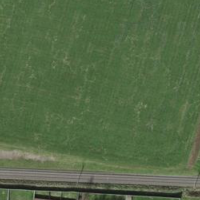
EUNIS habitat code: 52
Species observed at this site:
Prunus padus